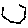
Label: hexagon